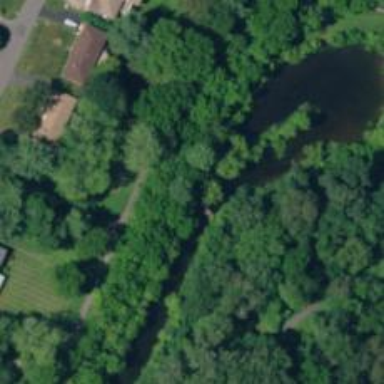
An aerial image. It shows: Bridge over cycleway.